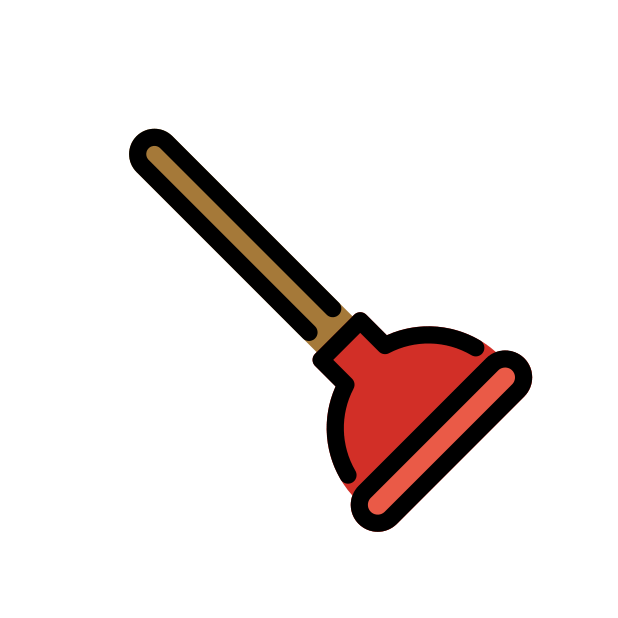
Emoji: 🪠
Name: plunger
Unicode: 0x1faa0